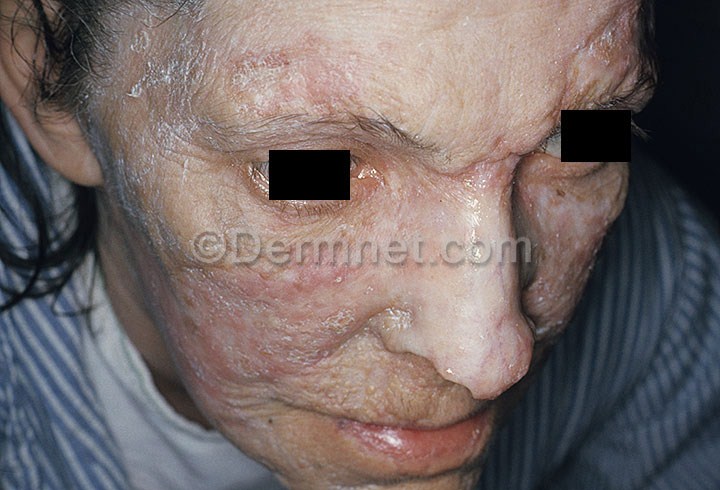
Disease: Lupus and other Connective Tissue diseases